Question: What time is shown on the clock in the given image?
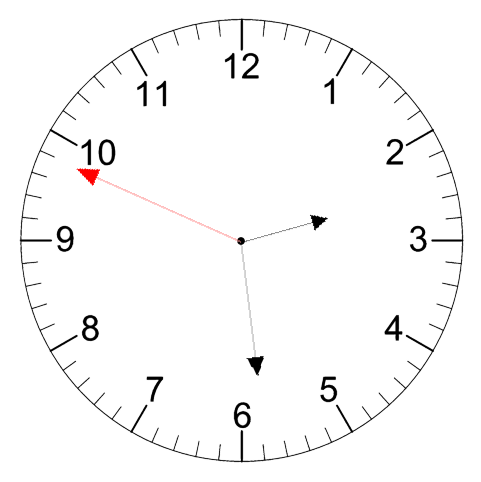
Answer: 02:28:49